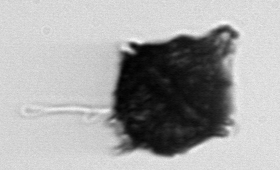
Label: Gonyaulax